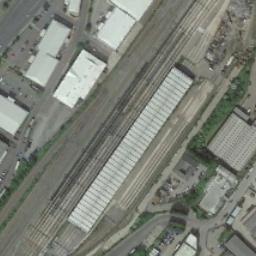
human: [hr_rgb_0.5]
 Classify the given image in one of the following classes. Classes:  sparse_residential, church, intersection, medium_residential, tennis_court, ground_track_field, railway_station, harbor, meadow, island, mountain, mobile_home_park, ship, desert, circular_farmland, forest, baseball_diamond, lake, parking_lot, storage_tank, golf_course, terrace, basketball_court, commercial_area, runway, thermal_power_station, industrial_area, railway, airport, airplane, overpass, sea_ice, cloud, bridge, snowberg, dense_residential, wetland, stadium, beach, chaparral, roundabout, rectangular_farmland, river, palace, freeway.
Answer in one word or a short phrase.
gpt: railway_station